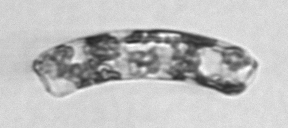
Label: Guinardia_striata